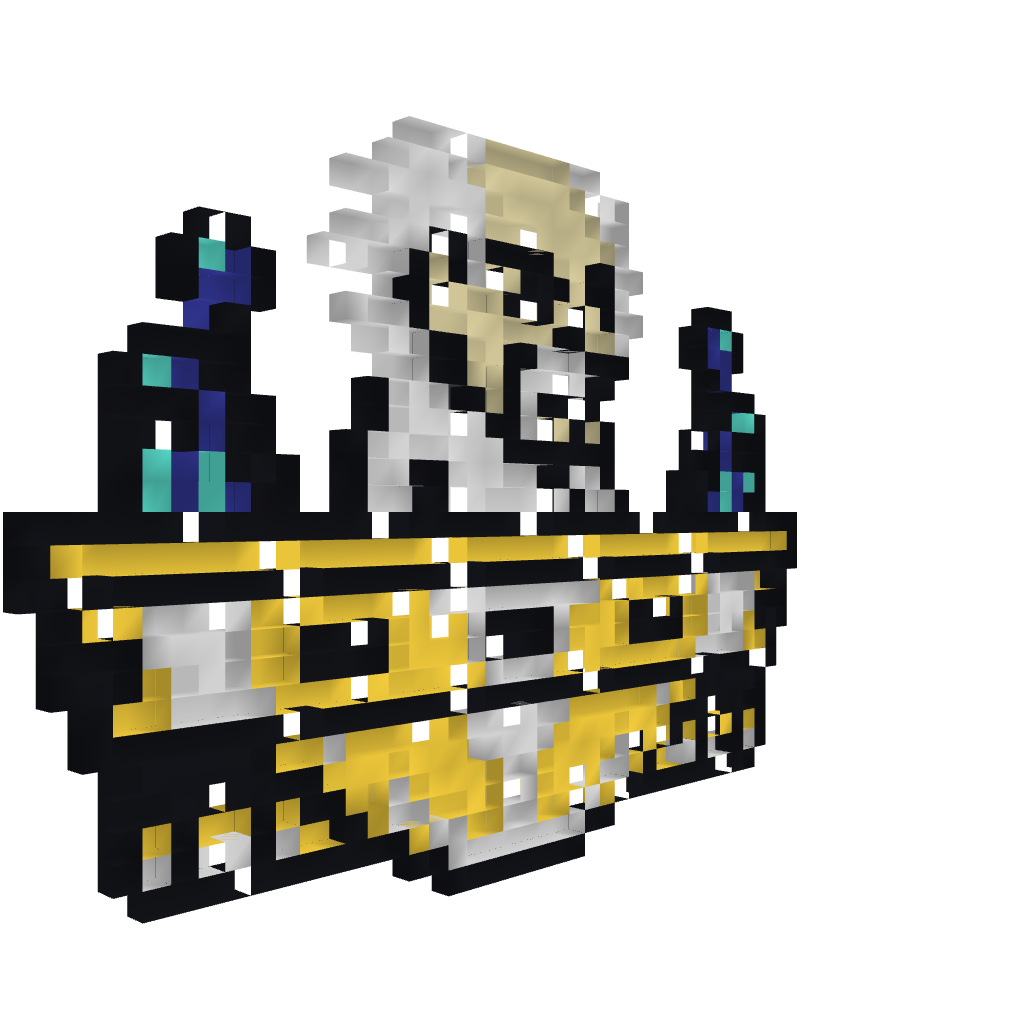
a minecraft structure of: Dr Wily